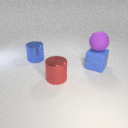
large blue rubber cube below large purple rubber sphere